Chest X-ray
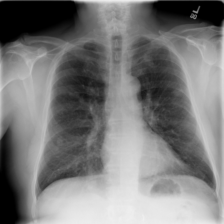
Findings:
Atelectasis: negative
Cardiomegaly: negative
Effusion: negative
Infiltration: negative
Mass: positive
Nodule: negative
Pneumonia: negative
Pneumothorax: negative
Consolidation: negative
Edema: negative
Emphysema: positive
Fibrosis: negative
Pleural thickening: negative
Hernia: negative